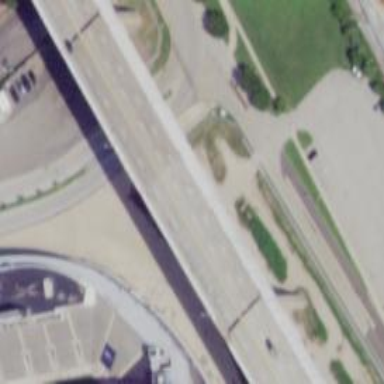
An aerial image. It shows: Truss bridge on motorway.